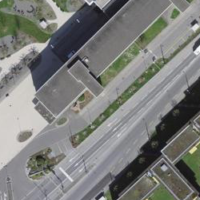
EUNIS habitat code: 54
Species observed at this site:
Geranium sanguineum